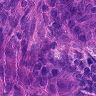
Metastatic tissue present: yes